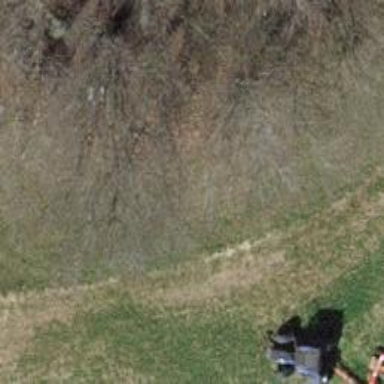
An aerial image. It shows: Grassy track with grade5 tracktype.